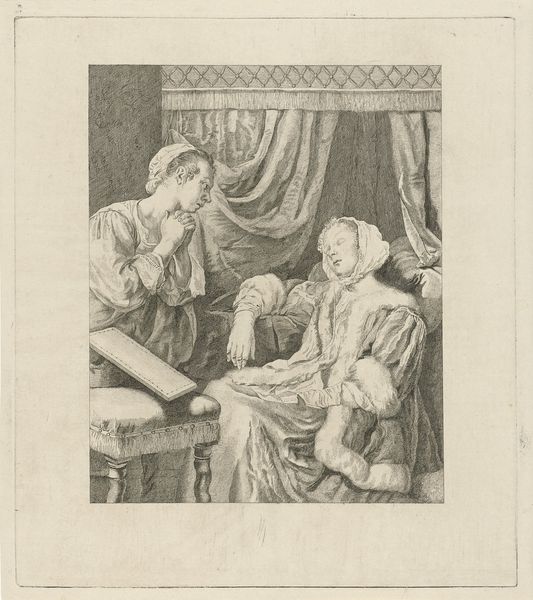
Titel: Vrouw in katzwijm
Künstler: Pieter de Mare
Standort: Amsterdam
Institution: Rijksmuseum
Schlagwörter: hand, schlaf, frauen, sitzen, frau, zeichnung, blick, haube, jacke, arm, augen, hermelin, pelz, tod, hände, vorhang, schlafen, grafik, hocker, schemel, gefaltet, polster, bett, krank, druck, schwarz-weiß, schraffur, stich, beten, cape, mitleid, hocjer, stch, vorhangd, frauen leiden